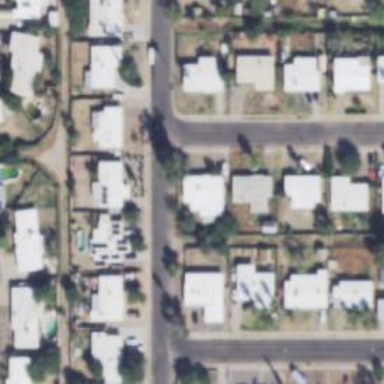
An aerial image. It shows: Alleyway designated as service road.